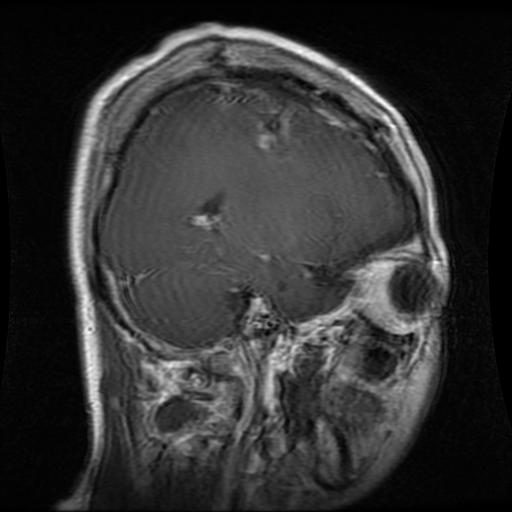
Label: glioma